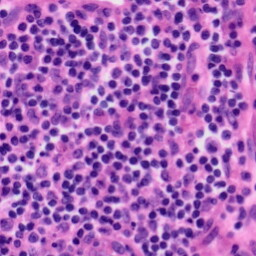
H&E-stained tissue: Tonsil